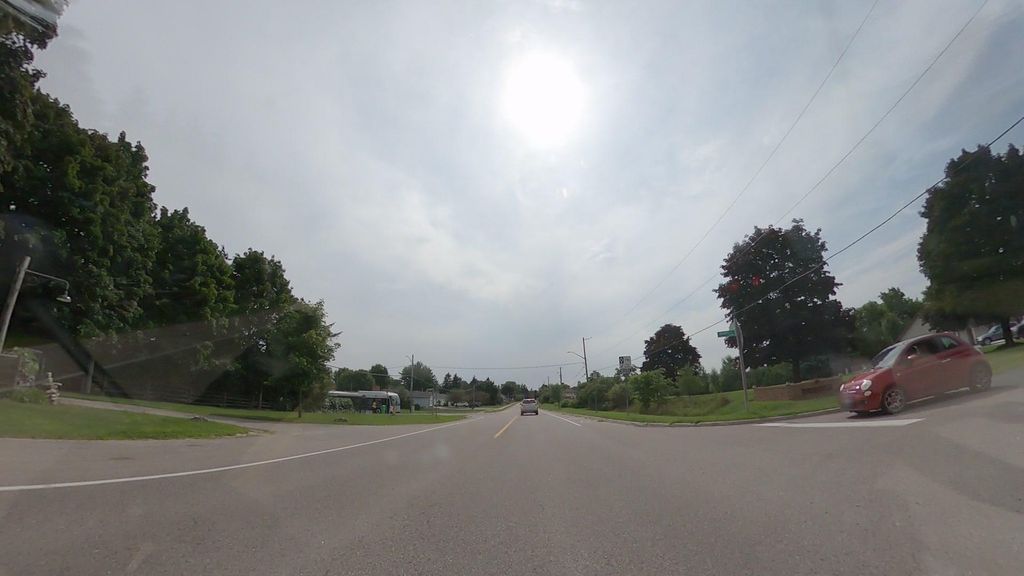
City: kitchener-waterloo